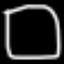
Label: square